Question:
How can I write the query, select albums.*, count number of images in images table,
if no images on albums count as zero. One album may has 0 or more images.
The following query result in no rows when the album has no images.
'''
SELECT 'albums'.*, count(images.id) as num
FROM ('albums')
INNER JOIN 'images' ON 'images'.'album_id'='albums'.'id'
'''
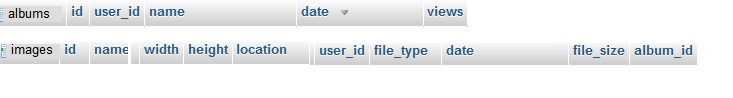
Answer: Try this... You need to use a 'left join' and a 'group by'
'''
SELECT 'albums'.*, count(images.id) as num
FROM ('albums')
LEFT JOIN 'images' ON 'images'.'album_id'='albums'.'id'
GROUP BY albums.id
'''